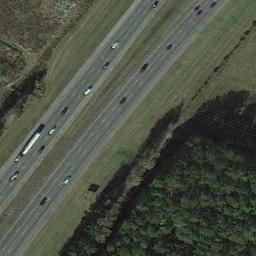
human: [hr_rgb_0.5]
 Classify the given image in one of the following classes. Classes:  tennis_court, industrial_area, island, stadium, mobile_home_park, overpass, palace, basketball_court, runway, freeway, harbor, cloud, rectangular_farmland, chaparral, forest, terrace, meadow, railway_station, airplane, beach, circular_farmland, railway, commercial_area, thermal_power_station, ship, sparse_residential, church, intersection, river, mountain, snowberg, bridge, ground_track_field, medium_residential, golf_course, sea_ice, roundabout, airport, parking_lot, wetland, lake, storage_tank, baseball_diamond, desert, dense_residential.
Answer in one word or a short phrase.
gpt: freeway